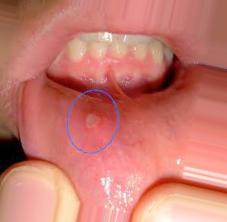
Condition: Mouth Ulcer